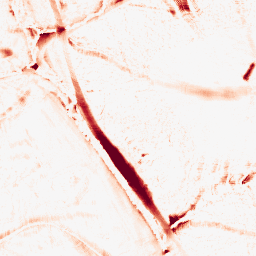
Category: morphological
Decomposition family: morphological_ellipse
Decomposition parameters: operation: opening
width: 20
height: 20
Upsampling method: lanczos
Upsampling parameters: scale: 8
Upsampling scale: 8